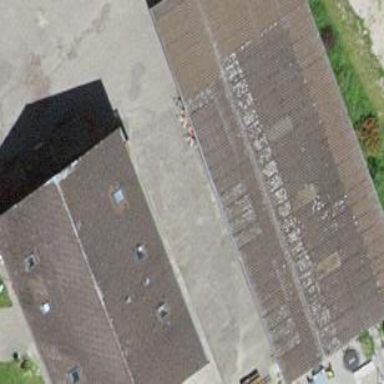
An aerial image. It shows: Shed.